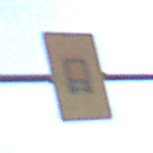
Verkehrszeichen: KennzeichnungspflichtigeFahrzeugeGefaehrlicheGueterOhnePfeilsymbol
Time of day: MorningAfternoon
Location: Outdoor (Special)
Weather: PartlyCloudy
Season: NotSpecified
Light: Natural